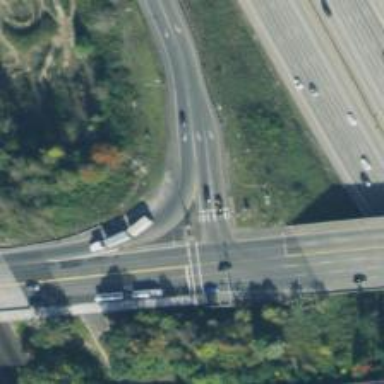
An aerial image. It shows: Trunk highway.